Question: I have two noisy signals:
'''
vv =
130.<PHONE> 0.0324551387935370 -0.00451469350442727
130.<PHONE> 0.0293209698881577 -0.00443672007848742
130.<PHONE> 0.0174427299727758 -0.00604150583046056
130.<PHONE> 0.00932950167238858 -0.00674349719282885
130.<PHONE> 0.00662683499867775 -0.00652548843970368
130.<PHONE> 0.00963962170597527 -0.00271561211198806
130.<PHONE> 0.00916636267883020 -0.00458483912768415
130.<PHONE> 0.00848153573266126 -0.00542464163811399
130.<PHONE> 0.0104189382416956 -0.00464131395425218
130.<PHONE> 0.00953497010962494 -0.00598548927183946
130.<PHONE> 0.0125977970865675 -0.00236431037166667
130.<PHONE> 0.0157313089275160 -0.00124953996090587
130.<PHONE> 0.0103333882964656 -0.00417575754540960
130.<PHONE> 0.0108738998659066 -0.00134972601854648
130.<PHONE> 0.0137694481434158 0.000439871274351066
130.<PHONE> 0.0106008069840205 0.00186444703878395
130.<PHONE> 0.00601970125521576 0.000359414960086779
130.<PHONE> 0.0108009060625473 0.000440760947416785
130.<PHONE> 0.00503317203604985 -0.00189482334703281
130.<PHONE> 0.00348671530646311 -0.00597670527650866
130.<PHONE> 0.00300096809365072 -0.00400691470698012
130.<PHONE> 0.0142183275779423 -0.00804978952801293
130.<PHONE> 0.0230525240949860 -0.00521843258757276
130.<PHONE> 0.0280086287368616 -0.00668926653224850
130.<PHONE> 0.0214224391615698 -0.00787607758546161
130.<PHONE> 0.0168846248864780 -0.0145337319344219
130.<PHONE> 0.0239192800093970 -0.0181421164380445
130.<PHONE> 0.0210498390508919 -0.0184306704321636
130.<PHONE> 0.0179971812563166 -0.0218520121706652
130.206145486070 0.0103460380242347 -0.0159440755718102
130.213092361085 0.00807329993777163 -0.0159555444729480
130.220039467651 0.00912526344030146 -0.0127874433100412
130.226986342550 0.00987789917673930 -0.0133068804083725
130.233932291714 0.0146335693682593 -0.0146516075525065
130.240879166613 0.0197736097409092 -0.0166339708382938
130.247826041628 0.0237299835348641 -0.0125980372608054
130.254772337943 0.0159187859188923 -0.0143153263534319
130.261718518540 0.0108969610019023 -0.0176225456453581
130.268663425904 0.0113948628098992 -0.0154783872650768
130.275610416636 0.00550151729857086 -0.0162109325490846
130.282555902817 0.0109876298475660 -0.0153331746399511
130.289503124982 0.00549384751028331 -0.0166060194162694
130.296449999998 0.00578884116574096 -0.0159344196006499
130.303394675927 0.00790183949292702 -0.0153635837219086
130.310341550943 0.00618938542567369 -0.0150381094970244
130.317288078691 0.00265099365518004 -0.0171663309551115
130.324235300973 0.00273994060860974 -0.0145340255449315
130.331182060155 -0.00151750931024957 -0.0143517639050771
130.338128935171 -0.00358804234355178 -0.0198922665378706
130.345076620320 -0.00382232746918610 -0.0176678440329436
130.352024305586 -0.000693949984437276 -0.0169212697877281
130.358971064768 0.00650620967722442 -0.0170218577527335
130.365918055500 0.0201962605199323 -0.0140533168589787
130.372864236098 0.00731475005500598 -0.0150833328404646
130.379811921248 0.0147341961991546 -0.0129639299478812
130.386759143530 0.00921475919358350 -0.0161000768186993
130.393706365695 0.00593047075608162 -0.0133553645712844
130.400653240711 0.00516910535303972 -0.0173593220662748
130.407599305592 0.00458812986283153 -0.0159890785453408
130.414546759308 0.0123842255133543 -0.0185143837967815
130.421493750040 0.00831229147094524 -0.0153532081457558
130.428440740772 0.00875956790369065 -0.0163487971058285
130.435387499954 0.00900962706783174 -0.0185691489107274
130.442333796269 0.0123889408681948 -0.0182074899466804
130.449281365701 0.0152967329894126 -0.0184572729268484
130.456228472267 0.0165450555725402 -0.0164807811464941
130.463175000015 0.0260987363550796 -0.0140089856402594
130.470122338014 0.0321476361526084 -0.0141177661243760
130.477070254597 0.0316615905504380 -0.0116512722757364
130.484017245329 0.0198831104884075 -0.0119145477910928
130.490964930595 0.0266420661754116 -0.0100765551384381
130.497912037044 0.0247996470494997 -0.00841304990074580
130.504859259210 0.0263440804991336 -0.00568623791784806
130.511805439808 0.0311188115790501 -0.00903519920180561
130.518751736122 0.0273145321089672 -0.00538382519970312
130.525697800887 0.0235173617390519 -0.00261262367193117
130.532644328752 0.0312466106165505 -0.00251050736973128
130.539590277800 0.0297431011841171 -0.00751586454533614
130.546537962949 0.0286264834035095 -0.00575901110708388
130.553483449130 0.0270058241397517 -0.00251086749982294
130.560426620391 0.0269740082953162 0.00194420717998295
130.567370370354 0.0269780887795340 -0.00105897340483095
130.574313194465 0.0247531916317612 -0.000658590614742004
130.581258564812 0.0235006810769230 0.00175385001759932
130.588203356459 0.0184218003234307 0.00594495497455634
130.595147337971 0.0145457172743063 0.00130263829493817
130.602092592602 0.0140290282748285 0.00636268308868845
130.609038888917 0.0112095778161458 0.00405890169473626
130.615984606531 0.0123477430392898 0.00667915590023187
130.622929976878 0.0173522535329642 0.00610129390593689
130.629873495407 0.0243085279171429 0.00778791439018682
130.636818634204 0.0204177173633550 0.00727095690422537
130.643763425967 0.0136653938804994 0.00804683674033229
130.650709375015 0.0124415695556724 0.00786145469637907
130.657653240694 0.0138946573618692 0.00858570669557563
130.664598611158 0.0166125649093933 0.00692805363164324
130.671541550869 0.0170153994249751 0.00376972837524243
130.678487615750 0.0259979013326192 0.00613225792836833
130.685432291680 0.0292872930450090 0.00680183673070099
130.692378125011 0.0241836040209334 0.00341128173237620
130.699322569391 0.0211658785218161 0.00525108568057152
130.706269097256 0.0174065996629161 0.0102735112806192
130.713215162020 0.0244029939810822 0.00617649608165125
130.720160648201 0.0308685919870497 0.0102049760766938
130.727105902831 0.0318680007000358 0.0151940055609854
130.734052430580 0.0335329704999579 0.0130576282886414
130.740998263911 0.0317550665189883 0.0123711218012938
130.747943981525 0.0338530590274587 0.00800534362963763
130.754889351872 0.0355948634475302 0.00803021790432679
130.761835532353 0.0379717809064523 0.0118224061440078
130.768780324117 0.0344709868173581 0.0144617653568690
130.775726041614 0.0347918293905032 0.0110525719816612
130.782670601827 0.0367645195321477 0.0120799232062315
130.789616203725 0.0334616641122058 0.0122765083970491
130.796561458355 0.0342625020064189 0.00921761682666889
130.803506365719 0.0285523281234837 0.0134444207226606
130.810451157365 0.0331506945581515 0.0191899527295108
130.817396296279 0.0397013227991109 0.0170379501667732
130.824339004673 0.0407669203934199 0.0200727547353931
130.831283333336 0.0478871637734401 0.0244247582307331
130.838228240700 0.0408618839785955 0.0243414762641529
130.845170949094 0.0415804166925540 0.0250367157898041
130.852113078672 0.0516414302749366 0.0278602293650065
130.859058333302 0.0534956297050274 0.0256323115805525
130.866004861167 0.0587947836338708 0.0268043272107924
130.872949305547 0.0555185884955733 0.0243414626671708
130.879896874979 0.0575501025180937 0.0232977173937327
130.886843518561 0.0628553903575701 0.0245039237817853
130.893791319427 0.0662032501163601 0.0192134916738424
130.900737847176 0.0635672161301594 0.0244152928076735
130.907684375040 0.0631971340972655 0.0218225356874009
130.914629282404 0.0601956351175908 0.0220323768257514
130.921575810152 0.0615947603717025 0.0216393032715897
130.928521296333 0.0633700871608101 0.0211651378529622
130.935468865765 0.0604455389157448 0.0180482921102740
130.942414004679 0.0598902794889758 0.0225695023361722
130.949360648144 0.0609750166589351 0.0198710505657090
130.956305787058 0.0601066368353604 0.0221214388738460
130.963251041688 0.0650144837082769 0.0188895816667075
130.970198726838 0.0612597200752886 0.0157961054554685
130.977145138869 0.0640914309476881 0.0136365447754670
130.984092708302 0.0642525972057988 0.0149770898087904
130.991039004617 0.0641777756342788 0.0154976461227700
130.997986921316 0.0689766791171059 0.0105116066241767
131.<PHONE> 0.0670590977086140 0.0106867556420315
131.<PHONE> 0.0616023731596080 0.00995940011167283
131.<PHONE> 0.0642233148019742 0.00610075043484476
131.<PHONE> 0.0618348820108556 0.00499665297278329
131.<PHONE> 0.0628526022483347 0.00617459925891050
131.<PHONE> 0.0595922198501596 0.0103103830130933
131.<PHONE> 0.0553992117880178 0.00660506573306566
131.<PHONE> 0.0591929936021142 0.00625505819393851
131.<PHONE> 0.0597653633182459 0.00986437021675432
131.<PHONE> 0.0577586417733864 0.00569030714546696
131.<PHONE> 0.0572022829298018 0.00552767005897976
131.<PHONE> 0.0521482842922390 0.00300737088905171
131.<PHONE> 0.0493907530001598 0.00402396921038598
131.<PHONE> 0.0543100574278050 0.00211340817585024
131.<PHONE> 0.0532726315849213 -0.000996186333010725
131.<PHONE> 0.0435924023275021 -0.000732867398863349
131.<PHONE> 0.0393832279694316 -0.00194512568853067
131.<PHONE> 0.0401122489975245 -0.000548658148349468
131.<PHONE> 0.0385925348998968 -4.06833992466838e-05
131.<PHONE> 0.0367309617348125 -0.00207215411154727
131.<PHONE> 0.0349056157508192 -0.00205058210954806
131.<PHONE> 0.0328696183679943 -0.00133161915021032
131.<PHONE> 0.0347941977690749 -0.00524369632099903
131.<PHONE> 0.0384693528516317 -0.00447981034266742
131.<PHONE> 0.0388991133955227 -0.00610384757612499
131.<PHONE> 0.0392851833874640 -0.00493109497479251
131.<PHONE> 0.0367626741897185 -0.00410241565669029
131.<PHONE> 0.0383606171007927 -0.00593377345607378
131.<PHONE> 0.0362952056937326 -0.00784902599550285
131.206357870342 0.0332167791201225 -0.00372184256451437
131.213304398206 0.0331134762296300 -0.00501735693009854
131.220250925955 0.0412988060560842 -0.00759454495853217
131.227197453703 0.0397244899760068 -0.00818996641892559
131.234143750018 0.0446725914614798 -0.00612847296947744
131.241090046332 0.0420463586455278 -0.00583859004196371
131.248036226814 0.0437993288470138 -0.00856079080564080
131.254982523129 0.0450911819989674 -0.00635831140902296
131.261928703726 0.0443881954439863 -0.00520235738468686
131.268874189791 0.0491447266115222 -0.00704099197742497
131.275820833372 0.0454428394558733 -0.00485611415531471
131.282765856453 0.0486849065468990 -0.00707865868309159
131.289712152767 0.0504940094988358 -0.00157654006424823
131.296658680516 0.0530386674799791 -0.00299290807107003
131.303604745397 0.0524715115891931 -0.00612116946824107
131.310551273145 0.0458682347702377 -0.00662768338605840
131.317497569460 0.0422240054249507 -0.00618994355653073
131.324444097208 0.0440449530840628 -0.00752876790101361
131.331390624956 0.0449314555713677 -0.00789688984671315
131.338337152821 0.0426203808125579 -0.00468593894550849
131.345283564853 0.0435575017230648 -0.00784818858984622
131.352230324035 0.0462593958946013 -0.0102682137161973
131.359176967616 0.0419842136605030 -0.00820027661676955
131.366123958349 0.0359594511173479 -0.00828472695248002
131.373070717647 0.0429619362473594 -0.0126610969699444
131.380017824096 0.0430590735887860 -0.00647807171819450
131.386964699111 0.0455767105043226 -0.00711765350493441
131.393911458293 0.0454022131609273 -0.00580341785603082
131.400858217592 0.0519837468779914 -0.00649023302327943
131.407803819489 0.0426887633990038 -0.00765415296896267
131.414750347237 0.0529420425058456 -0.00240406198943850
131.421697106536 0.0552825937677333 -0.00646959165440068
131.428644212985 0.0531969080546970 -0.0116452901767395
131.435591203717 0.0524321541185253 -0.00941207581419048
131.442537963015 0.0489587867794195 -0.00804619299670356
131.449484722197 0.0427053575910049 -0.00856783969084956
131.456431828646 0.0429849815306349 -0.0120665959836715
131.463378472228 0.0550113252037017 -0.0100722989698091
131.470324189842 0.0579340574183199 -0.0120806064304246
131.477270717590 0.0619338602951362 -0.0109737177241927
131.484217129622 0.0577345418840181 -0.00793030529414225
131.491164236071 0.0446941325653314 -0.00593256657854394
131.498111458353 0.0421887453324615 -0.00589779401034811
131.505058449085 0.0372948048064539 -0.00900849544825724
131.512005208384 0.0390507438427083 -0.00487194785307266
131.518951620415 0.0381645326113884 -0.00762705271160442
131.525898611147 0.0424783441620848 -0.00905173841441040
131.532845370329 0.0374813583196310 -0.0101765263988325
131.539792245344 0.0337188491616810 -0.00475201255835527
131.546739004643 0.0259299793832763 -0.00178519956054124
131.553685879658 0.0321498819202716 0.00238691770363199
131.560632870390 0.0300569314111337 0.00120781582813816
131.567579861122 0.0307351421660412 0.00300503480598206
131.574526967571 0.0292989773626216 0.00866006998614298
131.581474074020 0.0318885513737449 0.00791080395207525
131.588421064869 0.0258069503673378 0.00587880681072778
131.595368287035 0.0270707938909797 0.00470772377918112
131.602315393483 0.0325353331692663 0.00858558282908448
131.609262731483 0.0398784442635936 0.00943622753906860
131.616209374948 0.0384161518960841 0.00683768394739982
131.623155208279 0.0468400462968921 0.00208007792448528
131.630102083294 0.0586917777411348 0.00605114983907562
131.637049189859 0.0589534186872856 0.00547178474305857
131.643996527742 0.0603768516875771 0.00752685551571799
131.650942361073 0.0526976485337436 0.00734070651683581
131.657889351805 0.0520469031455501 0.00567018319498953
131.664836805521 0.0540518383496729 0.0123867364395239
131.671782754685 0.0562401102247814 0.0113474809775515
131.678729745417 0.0568184246162380 0.00725399693866520
131.685675578748 0.0616967276210481 0.00969433247042134
131.692622106496 0.0603025377084500 0.00906003694074906
131.699567824111 0.0600305457975510 0.0117322333977469
131.706514236142 0.0635171905367912 0.0116720570118878
131.713460185190 0.0640325233774840 0.0144966303282292
131.720407407356 0.0655702112941154 0.0141653570142126
131.727354398204 0.0664223501395319 0.0153506023772672
131.734301736087 0.0568297701213287 0.0112170862209991
131.741248379668 0.0587528093575650 0.0130772212166544
131.748195486117 0.0574672497096236 0.0138703639635315
131.755142476849 0.0607343424970708 0.0141523627277801
131.762089699132 0.0619089300233533 0.0116567212317497
131.769036805581 0.0617794897319985 0.0108939077743208
131.775981481510 0.0612434185962576 0.0112365970668752
131.782926273157 0.0547896090646844 0.00972175041832612
131.789872685189 0.0575534173959433 0.00809440304988744
131.796818518520 0.0641312328569411 0.00913708366471404
131.803765972235 0.0610186291333401 0.00877283777068790
131.810713425951 0.0663360444319159 0.00902461178030641
131.817660416683 0.0676411654974640 0.00932510752681921
131.824607291699 0.0619242157724937 0.00785619694365744
131.831554050881 0.0628359586714490 0.0104562939388846
131.838500578745 0.0664714844478518 0.00923287592114393
131.845447569478 0.0702064114647339 0.00948997468914856
131.852395023193 0.0696941076249289 0.00897967106407636
131.859340856524 0.0687255189747678 0.0108746015666911
131.866288310240 0.0695042997873630 0.00915533160361407
131.873235648123 0.0700710161567484 0.00982633437035050
131.880181365737 0.0811208383681068 0.00811718880538073
131.887128703736 0.0736566824440302 0.00804455472113599
131.894075810185 0.0762650532682489 0.00517845027886387
131.901021643516 0.0713812210339911 0.00822540517635032
131.907969328665 0.0652518387026985 0.00370735893536933
131.914915161996 0.0645016193955100 0.00271099761681276
131.921860995327 0.0656205496183650 0.00567917887363935
131.928804976840 0.0626818284978336 0.000282063156230429
131.935752430556 0.0635464647057962 0.000580274100755748
131.942699537005 0.0566494388730308 0.00431660946708819
131.949646643570 0.0583525411330150 0.00277525764449119
131.956592013917 0.0596529719736909 0.00493360735378987
131.963538888932 0.0610801327966719 0.00343154478076365
131.970485763831 0.0631608078188618 0.00207255618093954
131.977432754680 0.0599516632575944 0.00172334574260520
131.984380092562 0.0598524038736555 0.00429462031922425
131.991327199128 0.0567873735033396 0.00123769683953092
131.998274189860 0.0538338332361625 0.00198994909017887
132.<PHONE> 0.0550579551158673 -0.00249959734021306
132.<PHONE> 0.0513248026494203 -0.00122223260656512
132.<PHONE> 0.0491895154110539 -0.00180010672543284
132.<PHONE> 0.0476692357284076 -0.00476450974438637
132.<PHONE> 0.0524899258214720 -0.00475888809953603
132.<PHONE> 0.0500982073998819 -0.00555833539140166
132.<PHONE> 0.0522093648368018 -0.00660130469926532
132.<PHONE> 0.0499191108638875 -0.00771434016901260
132.<PHONE> 0.0535031956712866 -0.00733786776070131
132.<PHONE> 0.0555732983026725 -0.00822099892651191
132.<PHONE> 0.0560626959851276 -0.00611423395938753
132.<PHONE> 0.0522720025083649 -0.00949864547015161
132.<PHONE> 0.0460141727021084 -0.0111864004085499
132.<PHONE> 0.0456659392245141 -0.00871128395314326
132.<PHONE> 0.0433286927215380 -0.0107623349828017
132.<PHONE> 0.0419849745397525 -0.00801739990674093
132.<PHONE> 0.0387390188634245 -0.0107573515089166
132.<PHONE> 0.0330727751424722 -0.0150569553020259
132.<PHONE> 0.0318127443263756 -0.0127272723348182
132.<PHONE> 0.0364567670450558 -0.0128709276252399
132.<PHONE> 0.0342287121069688 -0.0119896103757337
132.<PHONE> 0.0297918019223798 -0.00897914169021081
132.<PHONE> 0.0296256037886811 -0.0126487854216226
132.<PHONE> 0.0360290821093720 -0.00801020601982271
132.<PHONE> 0.0403938174748625 -0.00705915996178831
132.<PHONE> 0.0353021767827033 -0.00735206089326397
132.<PHONE> 0.0331795996056022 -0.0100213235631181
132.<PHONE> 0.0331569058696126 -0.00769504149961907
132.<PHONE> 0.0414409707000433 -0.00979003314090525
132.206615740757 0.0419021773926508 -0.00670772042685770
132.213561458371 0.0375111015969745 -0.00575890297225611
132.220507060152 0.0337352238165512 -0.00751052061730450
132.227453356466 0.0285397639189766 -0.00771402657163913
132.234397222262 0.0325982663895901 -0.00732173094862477
132.241343518460 0.0277308387294906 -0.0119691716795284
132.248288425940 0.0218910146898687 -0.00696870032603571
132.255234837972 0.0211966534869462 -0.00817345784534812
132.262181018570 0.0247869588376762 -0.00984313802684687
132.269127430601 0.0270024807721633 -0.00778388333983148
132.276073263932 0.0256695309425160 -0.0123254734426166
132.283018287013 0.0263989215368988 -0.00785086317462576
132.289964930594 0.0259620568447301 -0.0113905764832590
132.296910185225 0.0209857975644172 -0.00700874702672643
132.303855208305 0.0215751228686248 -0.00432029366027902
132.310800231502 0.0223669196947528 -0.00815668089673350
132.317746759250 0.0228319289448673 -0.00912167858220261
132.324692245314 0.0216307542625950 -0.00713917029470587
132.331638657462 0.0135028453915764 -0.00277651187195760
132.338585416644 0.00813390381829617 -0.00339156231002729
132.345532175943 0.0135096298509657 -0.00555915723450343
132.352478819408 0.0148582193704977 -0.00532521352475677
132.359423148187 0.0185929605425803 -0.00498162030696373
132.366368634251 0.0191984097086291 -0.00267056555763903
132.373315277833 0.0179767799398566 -0.000709246696449680
132.380261805581 0.0182765396118518 -0.00175696059383416
132.387206828661 0.0195270150964356 -0.00760521397608591
132.394151851858 0.0190134494656363 -0.00423139300074821
132.401097800906 0.0179654813687979 -0.000831554941118412
132.408044560204 0.0119242568063669 -0.00256134253015786
132.414990972236 0.0164268827087314 -0.00292530923495597
132.421937268551 0.0180304514957133 -0.00839390541281580
132.428883912016 0.0184064573515405 -0.00664066030639073
'''
where the first column is time in decimal day, and the second and third columns are the two signals. The plot of this data is shown here:

The plot clearly demonstrates that one signal lags the other. Therefore, I would like to calculate the average phase shift between the signals. To do this I have attempted the following:
'''
Nfft = 512;
n = 50;
Fs = 6;
[Pxy,~] = cpsd(vv(:,2),vv(:,3),hamming(n),n/2,Nfft,Fs);
coP = real(Pxy);
quadP = imag(Pxy);
phase = atan2(coP,quadP);
Sphase = nanmean(phase);
Sphase = Sphase * 180 / pi;
'''
which gives
'''
Sphase = 18.40
'''
Does the method that I've demonstrated make sense, and is it correct?
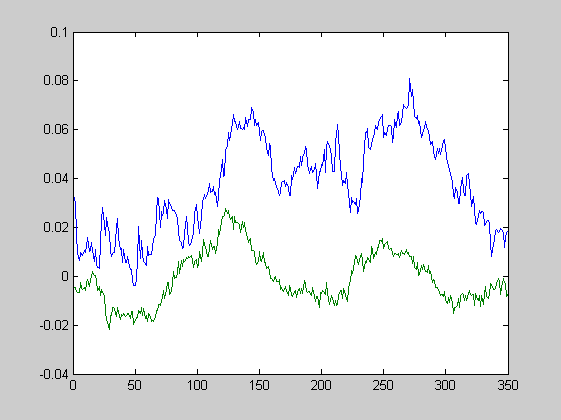
Answer: One option, as stated in the comments, is to preprocess your signal with a low-pass filter. This can be conveniently done in the Fourier domain. I used a multiplication of the cross-correlation function with varying cut-offs in <URL>.
Adapted to your problem, it would look like (portions of the code copied from <URL>:
'''
N = size(vv, 1);
nfft = 2^nextpow2(2*N-1);
F=fft(vv(:,2), nfft);
M=fft(vv(:,3), nfft);
R=F.*conj(M);
'''
Swept cut-off filtering of the cross-spectrum and inverse FFT:
'''
r = ones(nfft,1);
for k = 0.1:0.05:0.9
r = ifft(R(1:end-ceil(k*nfft)));
r = r.*r;
end
'''
Estimate the translation:
'''
rmax = max(abs(r));
x = find(abs(r) == rmax);
'''
Now, let's look at the correlation function:

It is evident that the max is not the center of the correlation peak. on the neighborhood of the peak would be more appropriate. It's the typical approach for sub-pixel registration.
Let's try on a neighborhood of 10%:
'''
f = fit((1:2*ceil(0.05*N)).', abs(r(x-ceil(0.05*N):x+ceil(0.05*N)-1)),'gauss1');
'''
The center of the Gaussian is found to be samples, which agrees somewhat with your estimate. Your approach seems to work to some extent, my guess is the discrepancy is due to the smoothing of the signal.
The corrected curves: